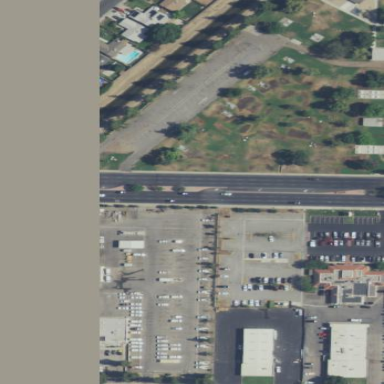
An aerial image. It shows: Parking lot with asphalt surface. This parking facility is categorized as park.